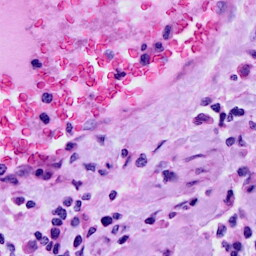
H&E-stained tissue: Cervix